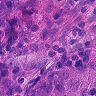
Metastatic tissue present: yes